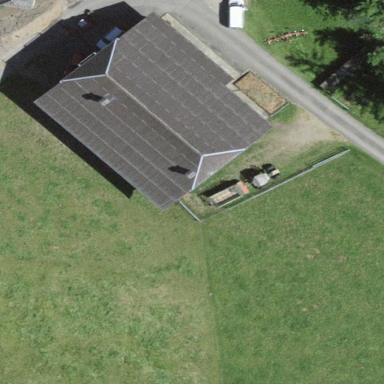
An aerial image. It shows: Barn.